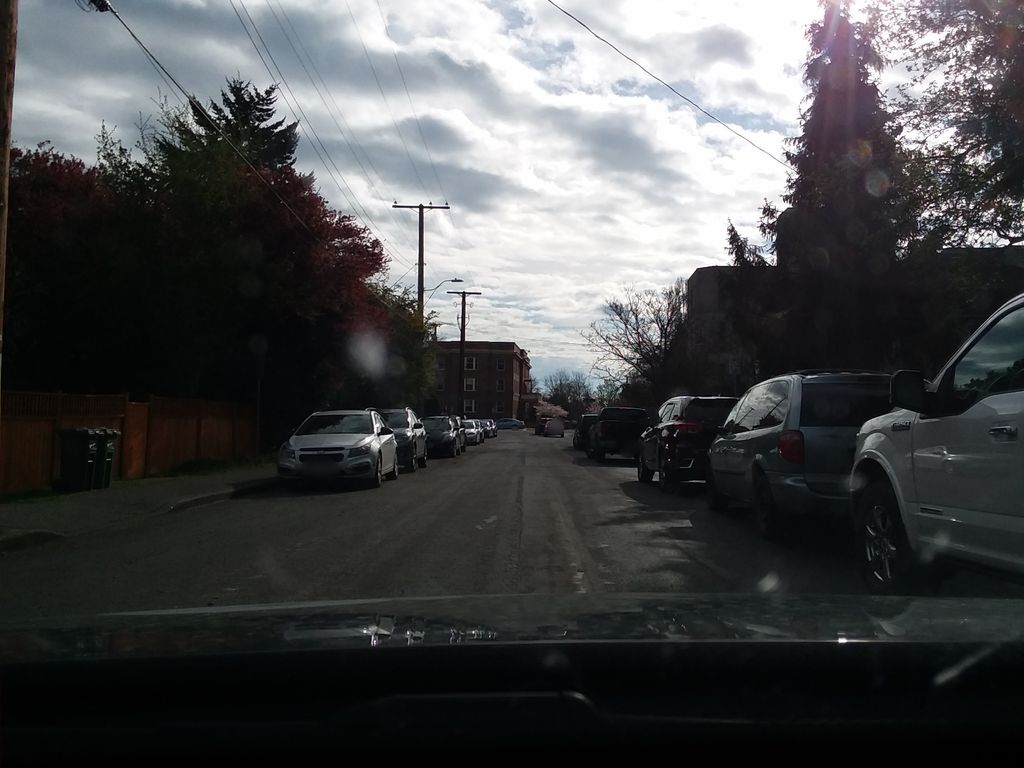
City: victoria